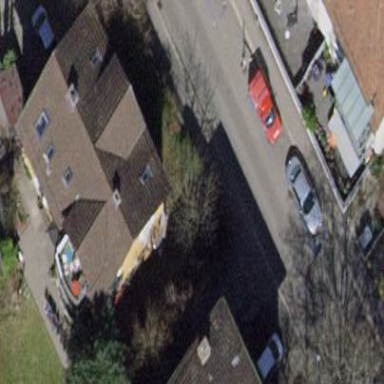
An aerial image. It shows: Building with tiled roof.